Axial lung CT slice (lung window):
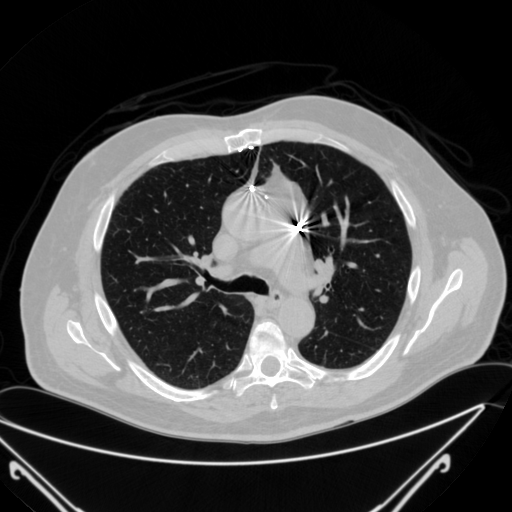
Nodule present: no